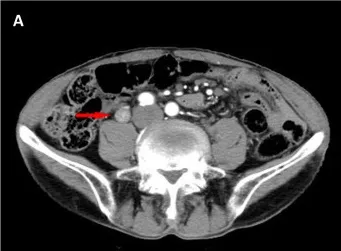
(A) Contrast-enhanced computerized tomography (CECT) of the left ureteral segment and left hydronephrosis. CECT revealed a 20-mm lesion on the left ureteral segment. Neuroendocrine carcinoma and adenocarcinoma in biopsy.
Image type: radiology (ct)